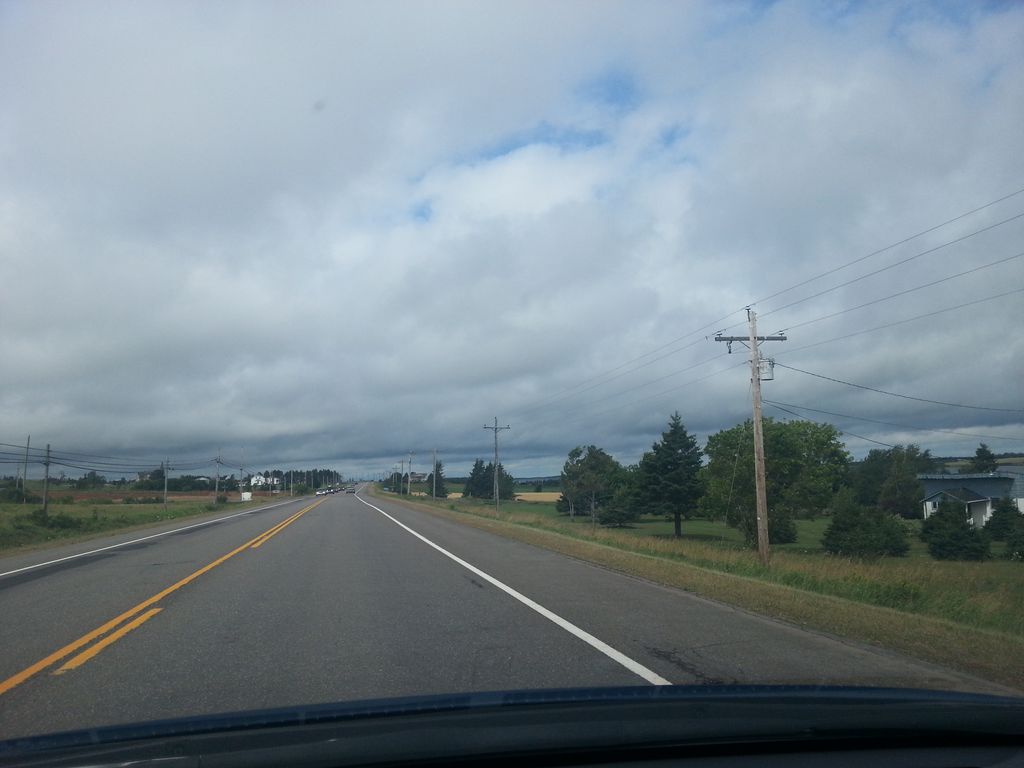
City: charlottetown